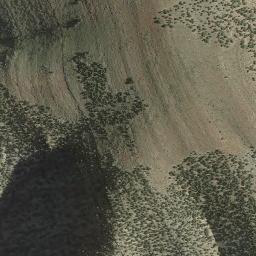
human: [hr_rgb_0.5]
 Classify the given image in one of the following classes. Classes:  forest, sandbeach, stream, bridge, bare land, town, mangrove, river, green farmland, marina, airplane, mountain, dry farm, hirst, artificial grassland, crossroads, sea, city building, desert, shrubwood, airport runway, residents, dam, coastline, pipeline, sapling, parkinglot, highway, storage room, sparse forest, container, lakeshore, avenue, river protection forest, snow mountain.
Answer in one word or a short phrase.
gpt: mountain